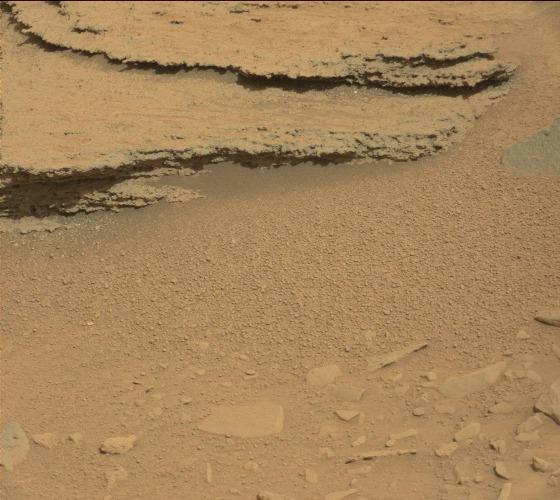
Terrain classes present: Bedrock, Gravel / Sand / Soil, Rock, Shadow